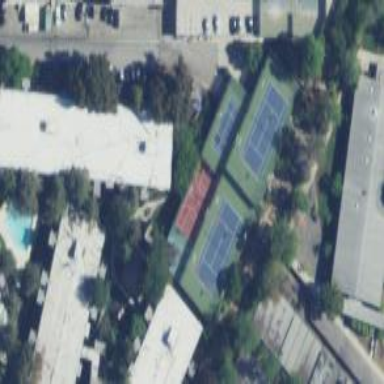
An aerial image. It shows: Tennis court on pitch designated for leisure land.